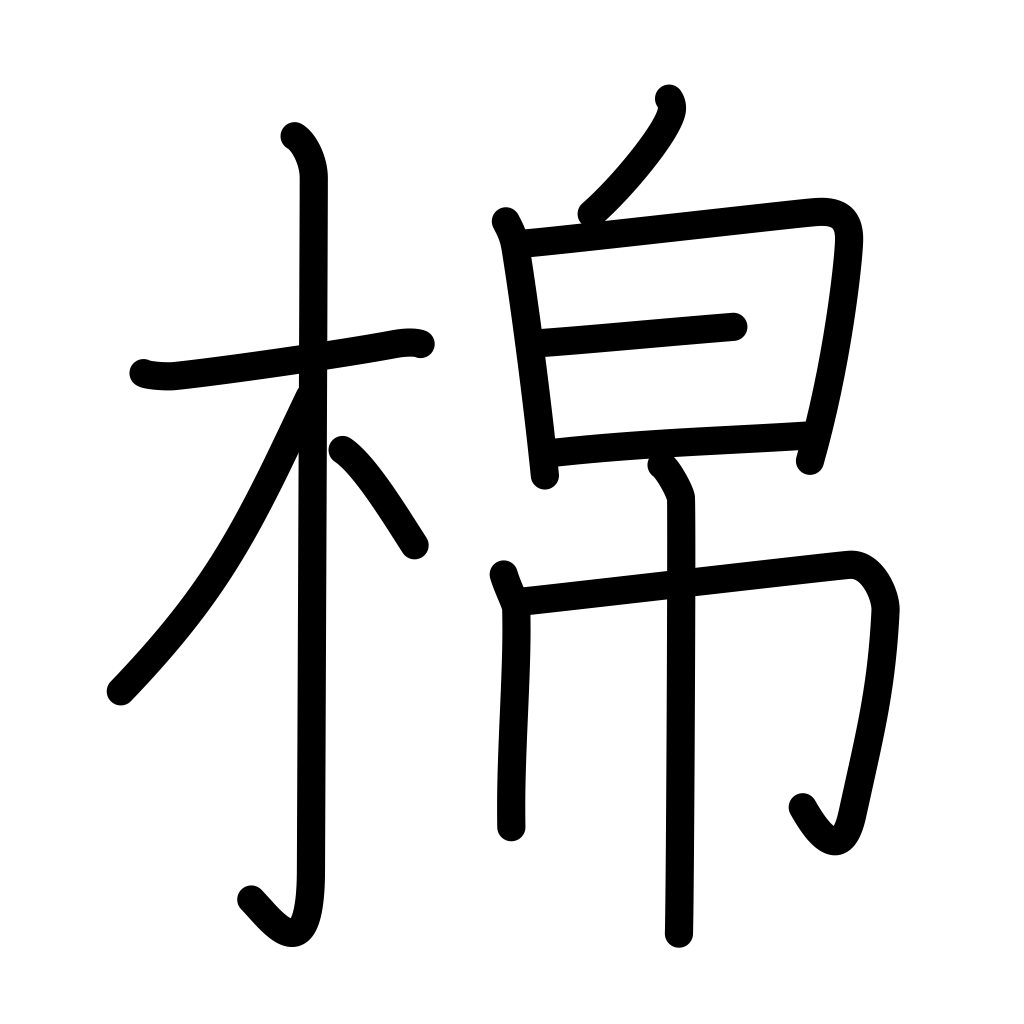
Meaning: cotton